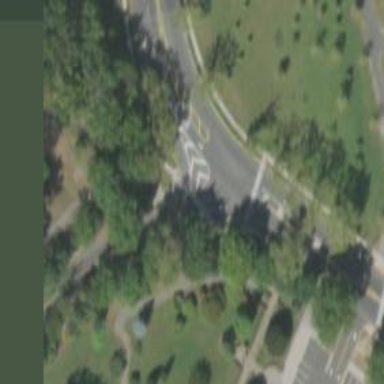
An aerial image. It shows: Zebra crossing on the road.